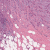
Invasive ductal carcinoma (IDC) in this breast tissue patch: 1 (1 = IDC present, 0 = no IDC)